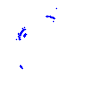
Particle: pion